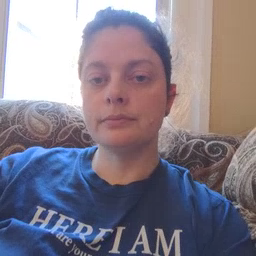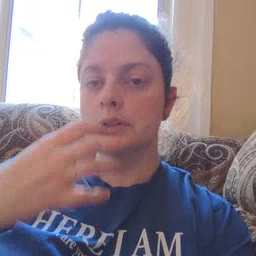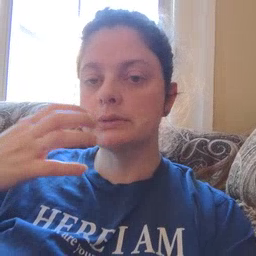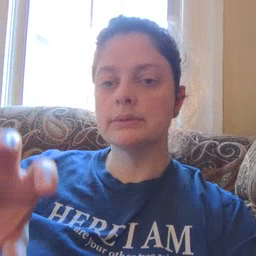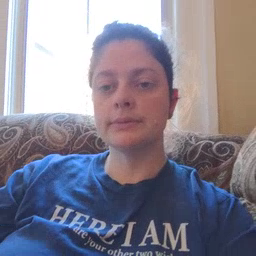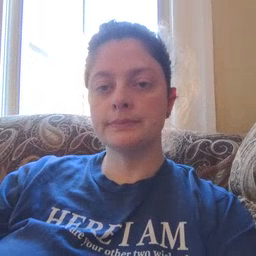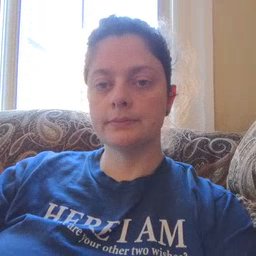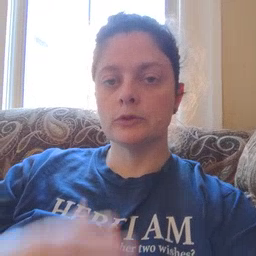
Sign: hot